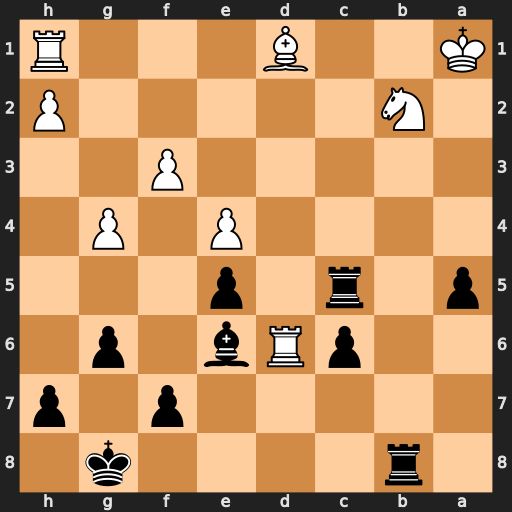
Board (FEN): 1r4k1/5p1p/2pRb1p1/p1r1p3/4P1P1/5P2/1N5P/K2B3R
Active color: b
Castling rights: -
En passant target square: -
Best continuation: Rc1#